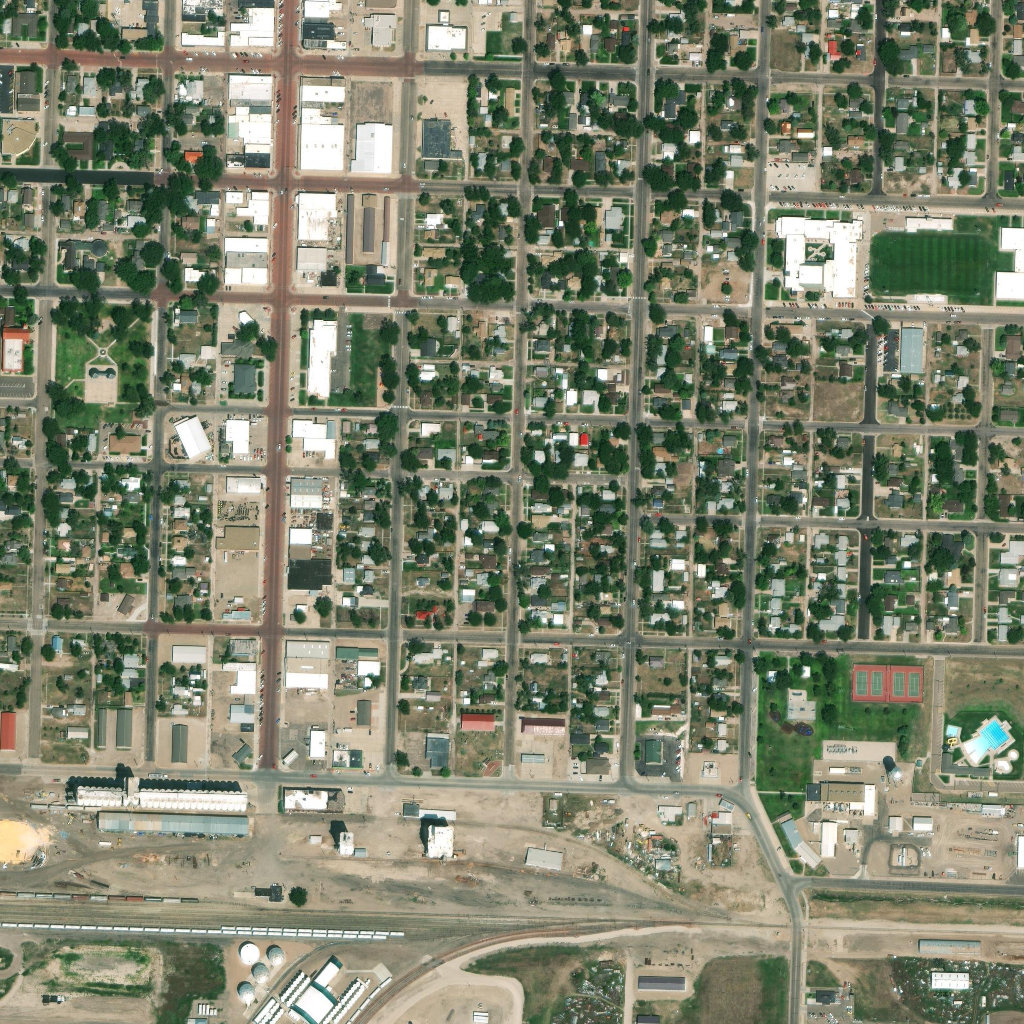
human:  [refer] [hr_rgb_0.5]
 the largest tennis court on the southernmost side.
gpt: <box>[[83, 65, 90, 68, 0]]</box>